Question: What is the differences between that relationship lines in oracle ERD?

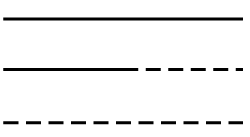
Answer: There are several notations to represent an entity-relationship model. The one you are looking at is called <URL> and you can read those relationships as follows:
1. Solid half and solid half - relationship is mandatory. Each computer must have a hard drive, and one hard drive must be installed into one computer.
2. Dashed half and solid half - relationship is mandatory on the right and optional on the left: Each computer must have a hard drive, and one hard drive may or may not be installed into one computer. (will be vise verse if right side of the relationship is dashed and the left one is solid )
3. Dashed half and dashed half - relationship is optional. Each computer may or may not have a hard drive, and one hard drive may or may not be installed into one computer.
Same goes for one to many and many to many relationships.